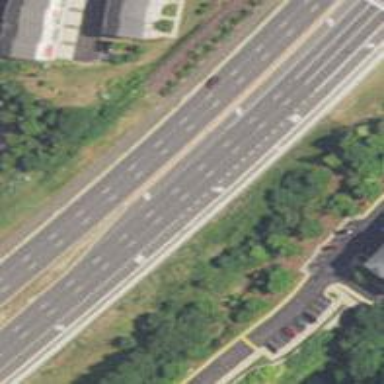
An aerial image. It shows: Primary highway.